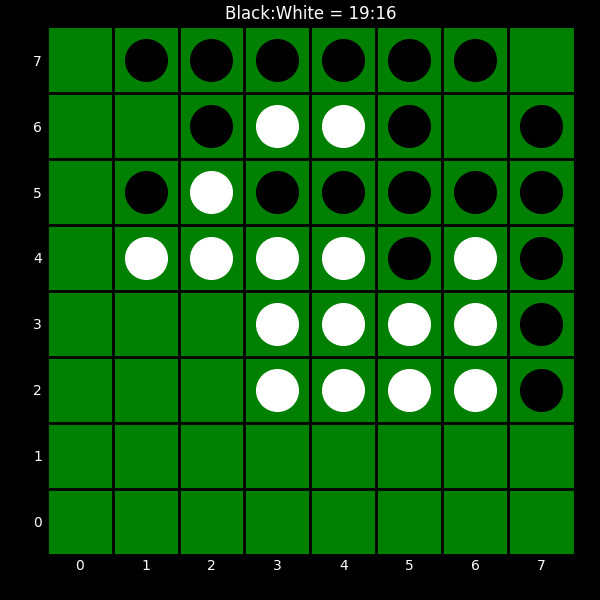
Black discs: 19
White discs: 16